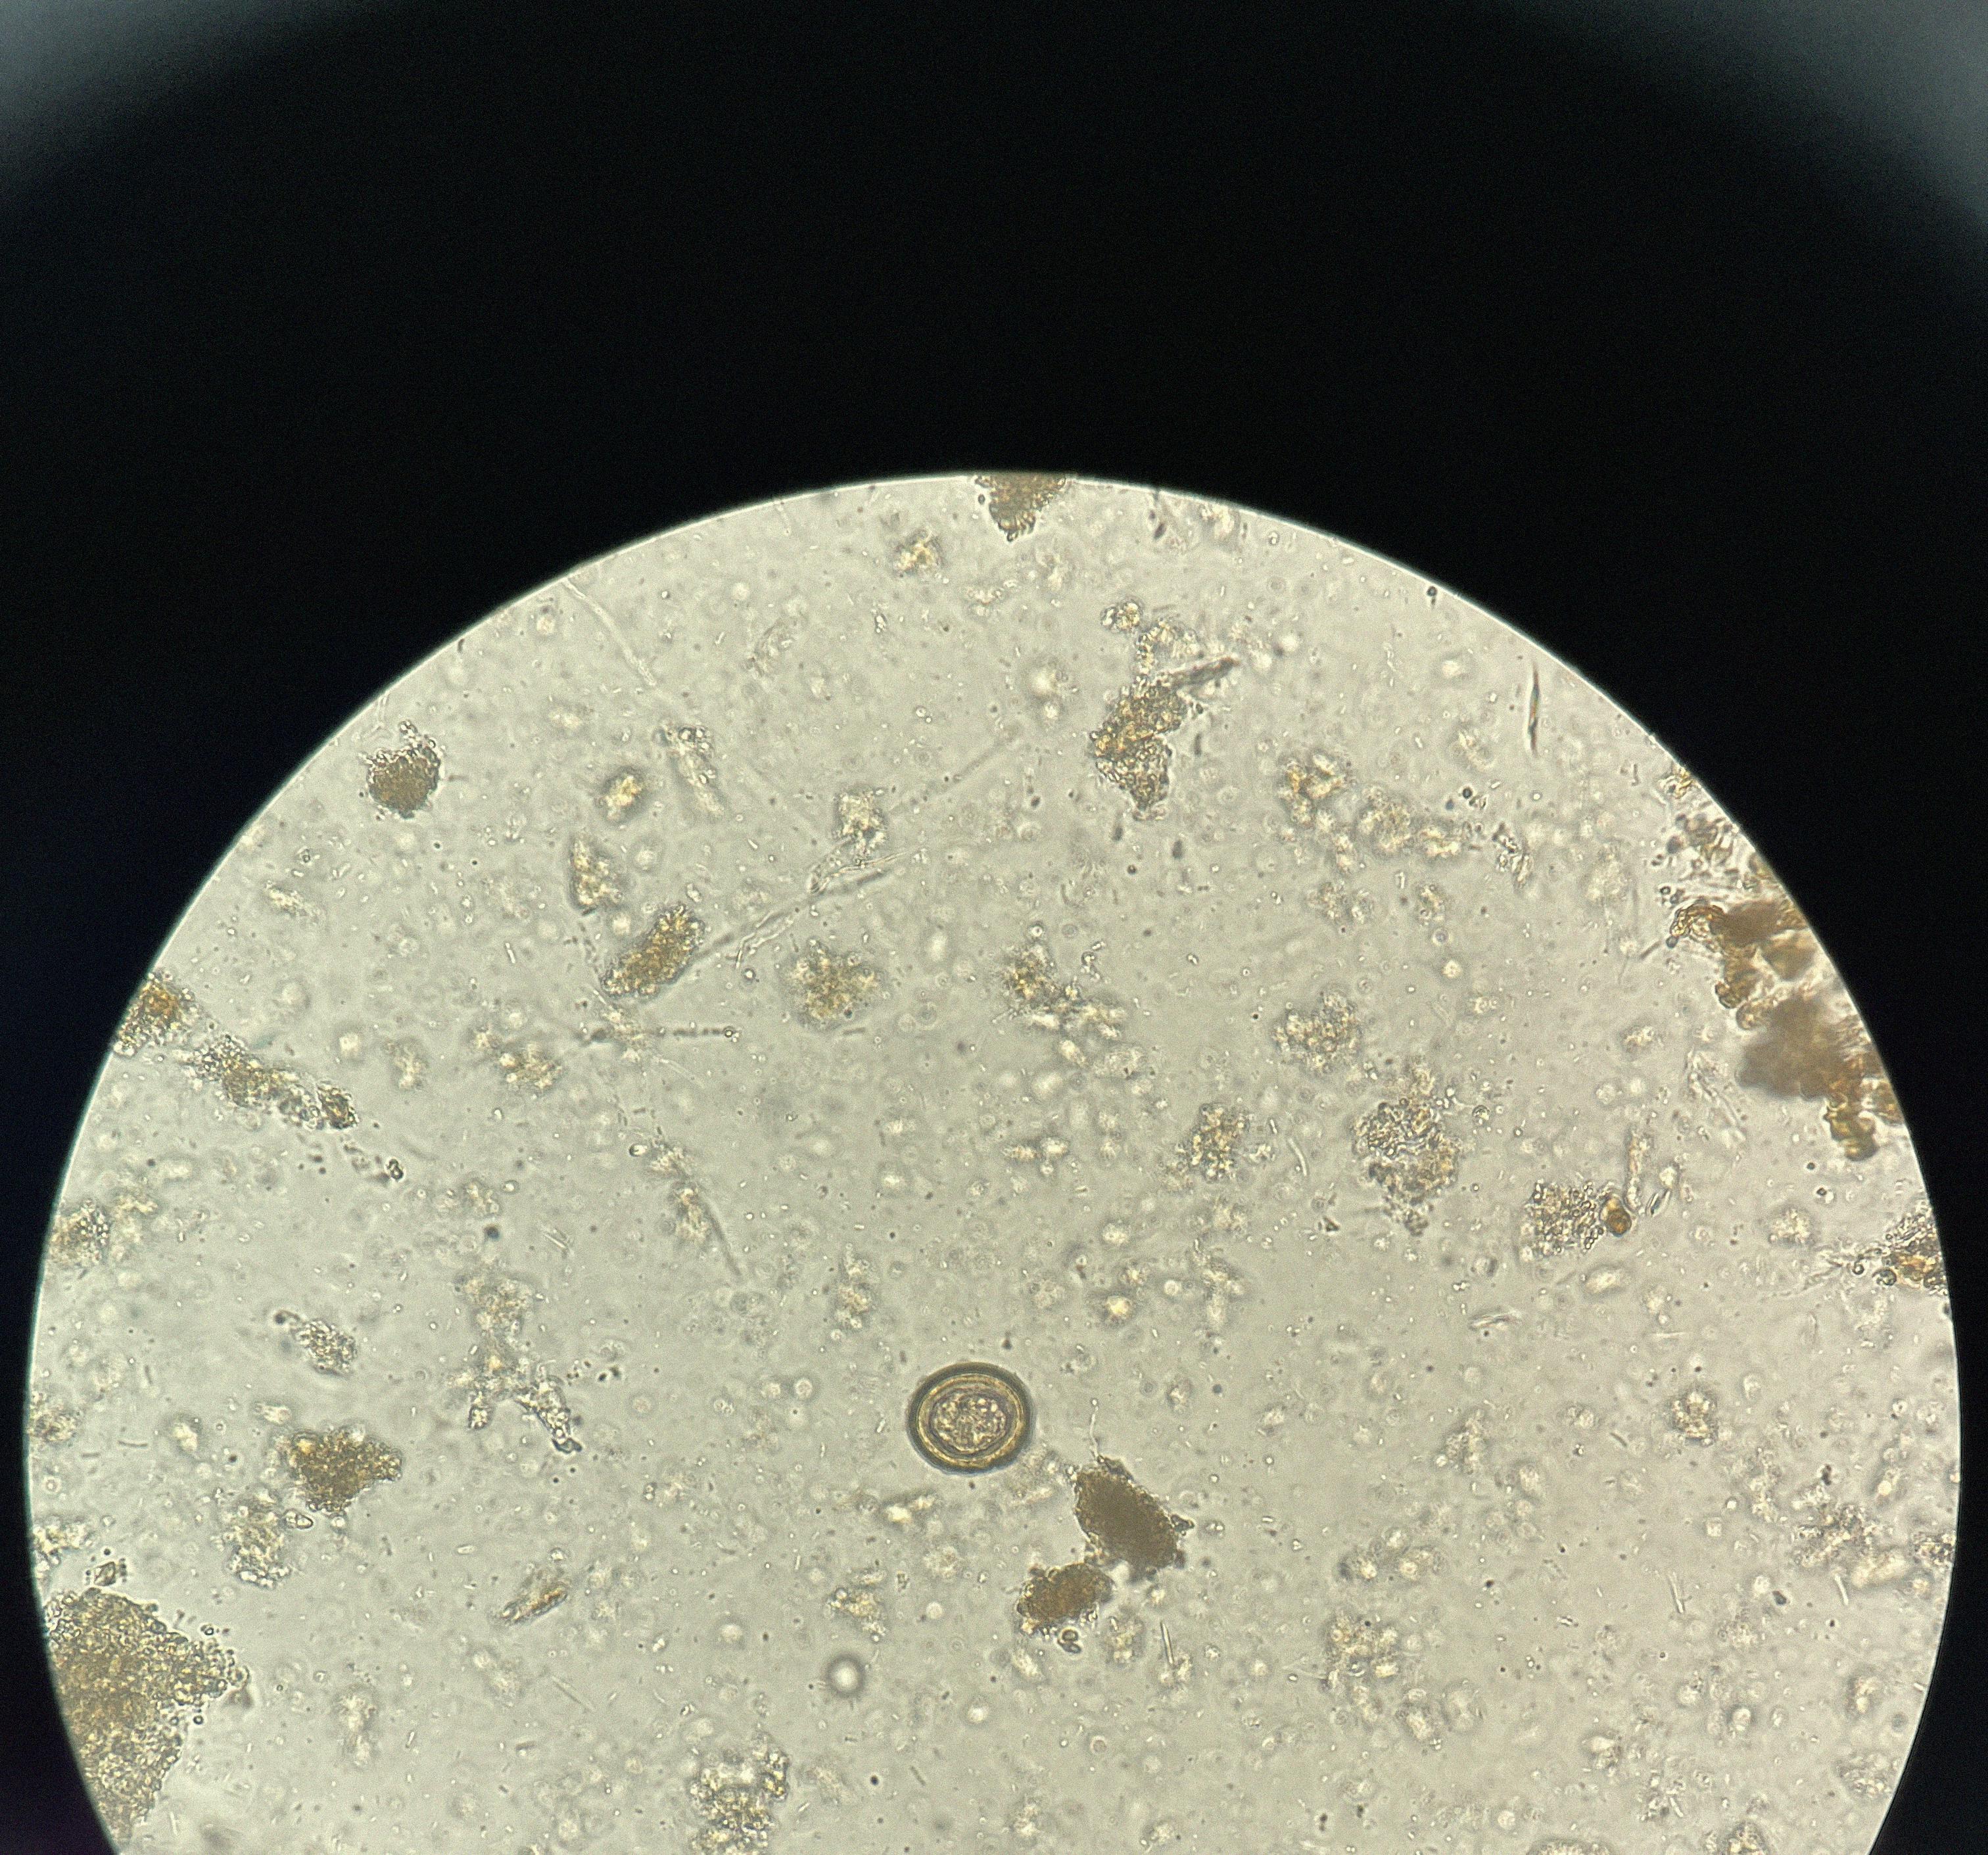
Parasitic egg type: Taenia spp. egg